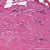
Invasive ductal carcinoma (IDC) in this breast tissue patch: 0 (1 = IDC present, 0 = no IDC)